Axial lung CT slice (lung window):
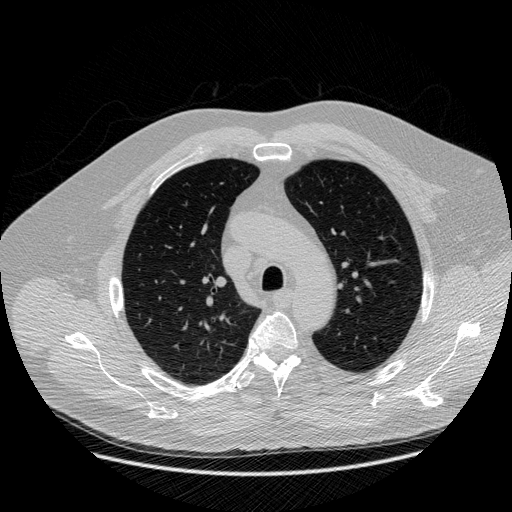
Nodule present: no